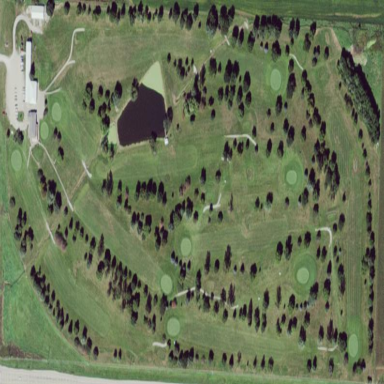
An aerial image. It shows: Leisure land designated as 9-hole golf course.